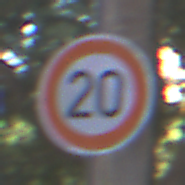
Verkehrszeichen: Geschwindigkeit20
Umgebung: Outdoor, Suburban
Tageszeit: MorningAfternoon
Wetter: PartlyCloudy
Licht: Natural
Jahreszeit: NotSpecified
Kontrast: LowContrast